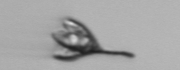
Label: Pyramimonas_longicauda